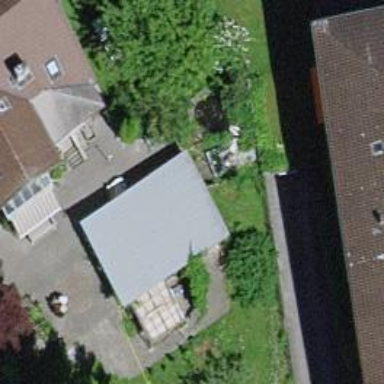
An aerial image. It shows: Shed building.